Brain MRI, t1w sequence, axial 2D slice.
Patient: age 37, sex F, weight 95 kg, height 1.95 m
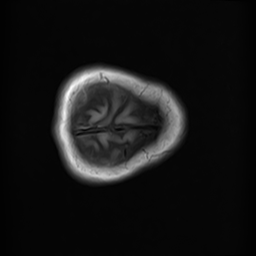